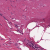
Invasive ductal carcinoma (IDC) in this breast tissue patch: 0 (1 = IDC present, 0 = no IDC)